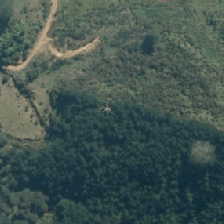
Land cover: grose_broom